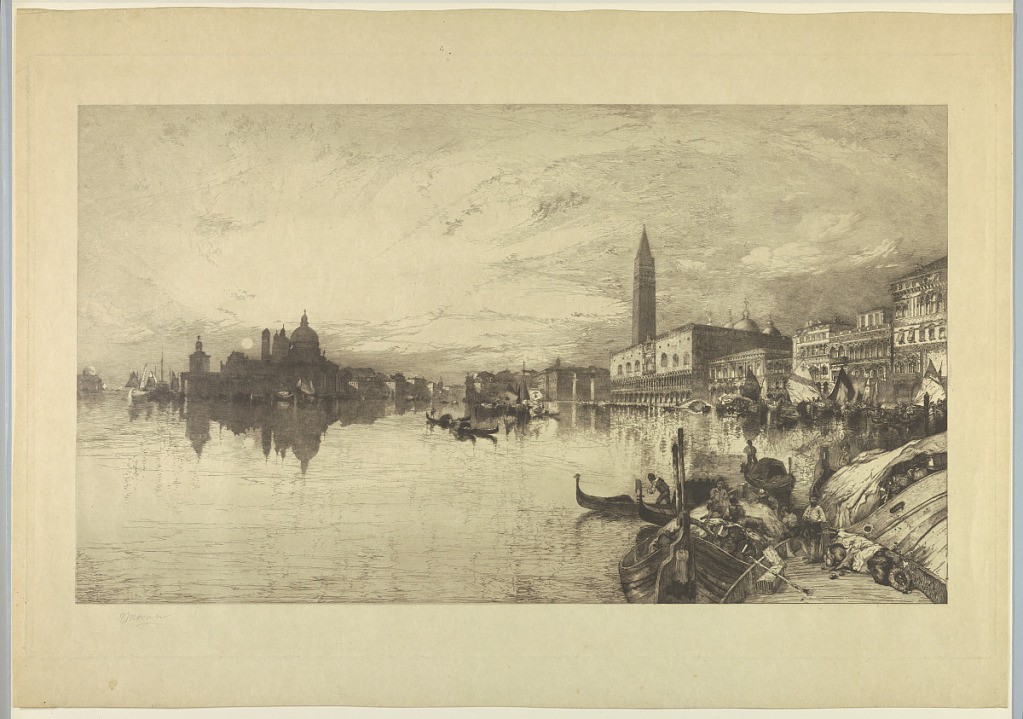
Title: View of Venice from the Grand Canal
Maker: Thomas Moran, American, b. Britain, 1837–1926
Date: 1888
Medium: Etching in black ink on paper
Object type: Print
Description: View of Venice from the Grand Canal, with boats and figures at right.